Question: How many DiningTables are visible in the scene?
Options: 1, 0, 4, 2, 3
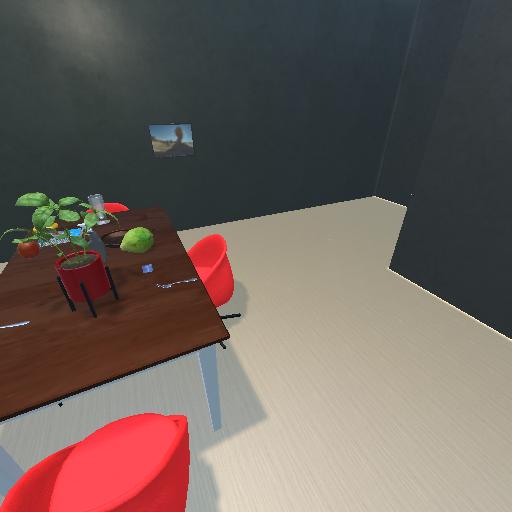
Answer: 1